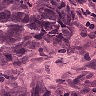
Metastatic tissue present: yes